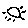
Label: sun